Question: I need to work with some logs and I realized they are saved on multiple SQL records.
For example :

As you can see, for the same "TRO_IdOrdre" I have different "TRO_TypeTrc" and so differents dates.
I know that each "TRO_TypeTrc" has a specific signification. For example :
- - -
The problem is not every mission has the same number of lines. It can be created and never start or it can start and then cancelled.
So I would like to know if there is a way to transform all my table in a new table with something like that :
- - - - - -
Thanks
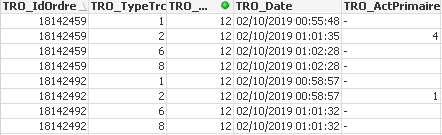
Answer: You can use conditional aggregation:
'''
select TRO_IdOrdre,
max(case when TRO_TypeTrc = 1 then tro_date end),
max(case when TRO_TypeTrc = 2 then tro_date end),
max(case when TRO_TypeTrc = 6 then tro_date end),
max(case when TRO_TypeTrc = 8 then tro_date end),
coalesce(max(case when TRO_TypeTrc = 4 then 'Yes' end), 'No') as is_cancelled
from t
group by TRO_IdOrdre;
'''
You can fill in the names of the columns.